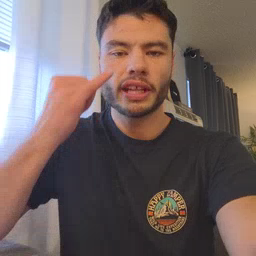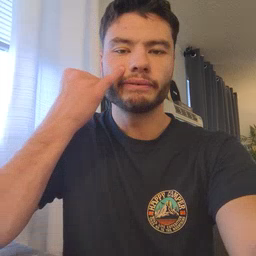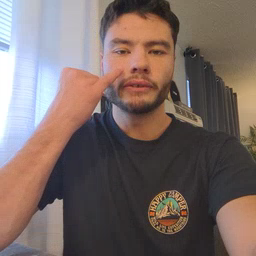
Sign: if